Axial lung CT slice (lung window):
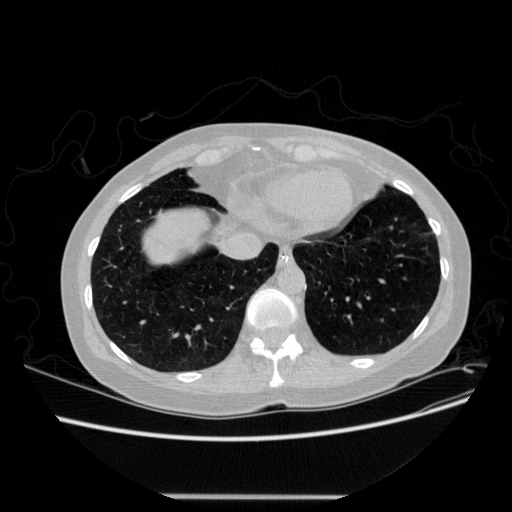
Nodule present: no